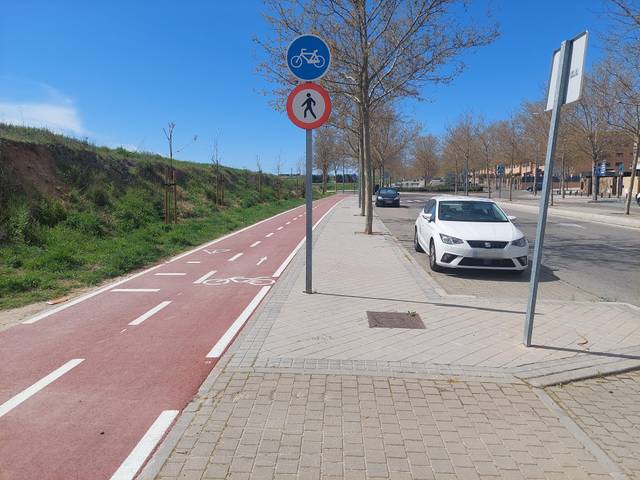
Region: Spain
Coordinates: 40.318, -3.752